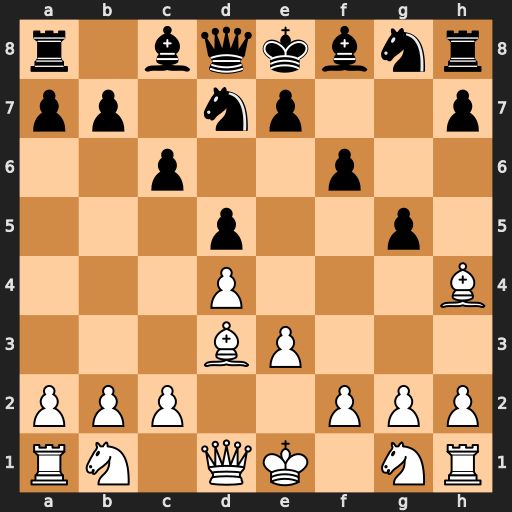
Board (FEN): r1bqkbnr/pp1np2p/2p2p2/3p2p1/3P3B/3BP3/PPP2PPP/RN1QK1NR
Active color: w
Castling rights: KQkq
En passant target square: -
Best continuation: Qh5#